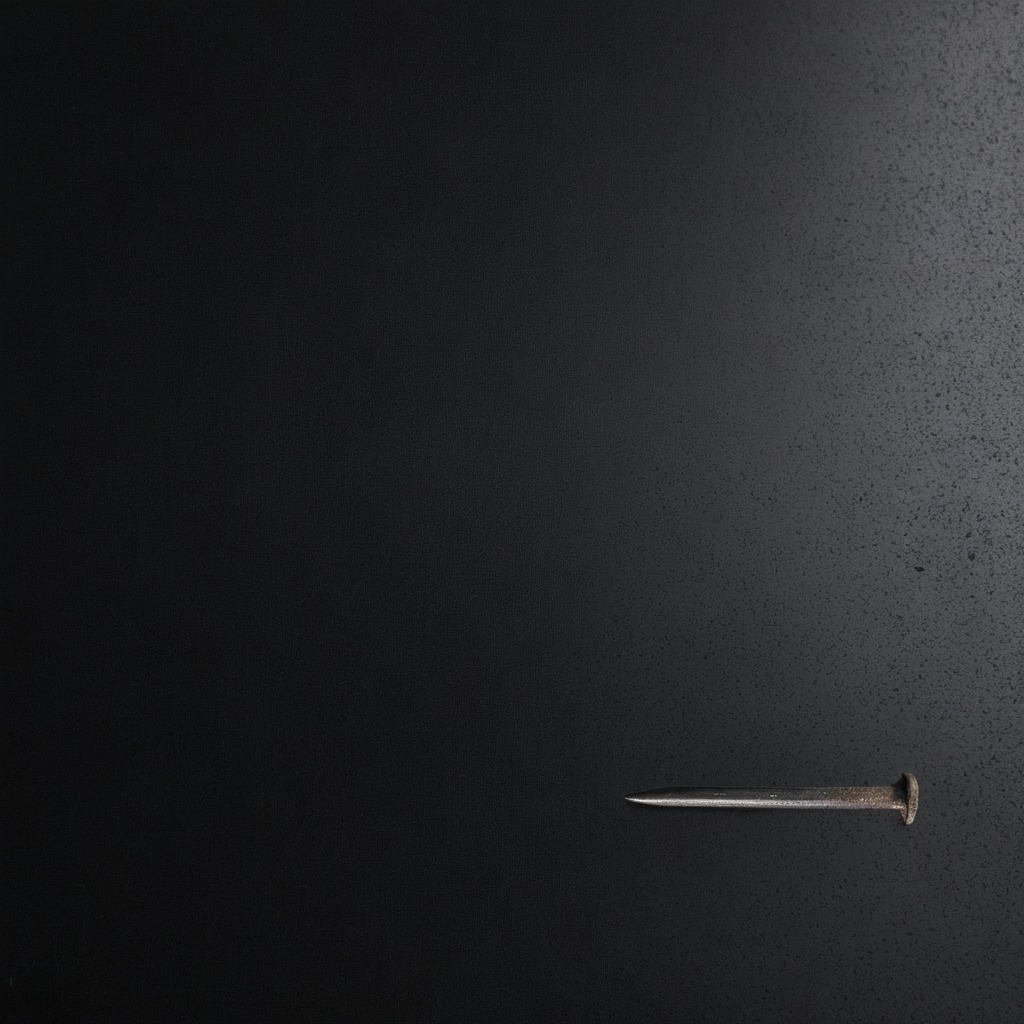
A black iron nail is lying on a clean granite tabletop.